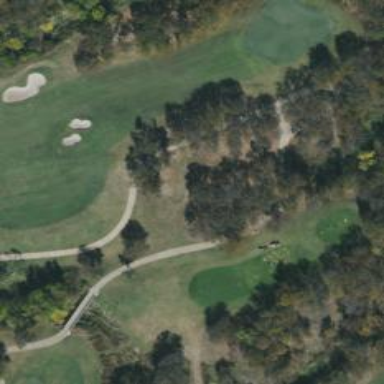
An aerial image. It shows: Service road used as golf cart path.